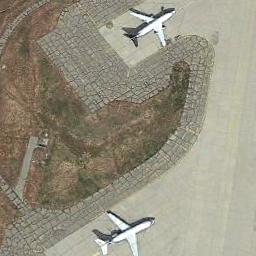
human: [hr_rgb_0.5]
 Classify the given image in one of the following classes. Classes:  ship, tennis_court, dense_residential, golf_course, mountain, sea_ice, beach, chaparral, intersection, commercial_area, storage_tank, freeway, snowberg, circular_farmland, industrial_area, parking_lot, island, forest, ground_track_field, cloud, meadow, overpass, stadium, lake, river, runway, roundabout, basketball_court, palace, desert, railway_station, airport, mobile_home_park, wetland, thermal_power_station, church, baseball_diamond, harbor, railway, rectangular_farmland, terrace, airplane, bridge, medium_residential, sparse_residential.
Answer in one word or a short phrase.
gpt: airplane